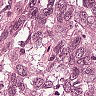
Metastatic tissue present: yes